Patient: sex F, age 39
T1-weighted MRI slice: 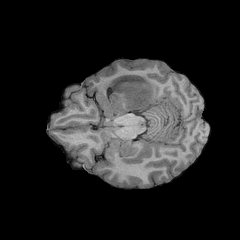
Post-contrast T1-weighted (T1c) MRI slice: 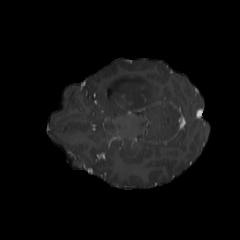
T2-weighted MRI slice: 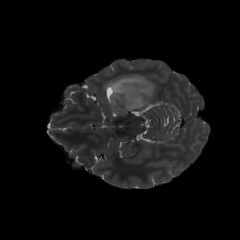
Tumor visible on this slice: yes
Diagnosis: Astrocytoma, IDH-mutant
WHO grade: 4